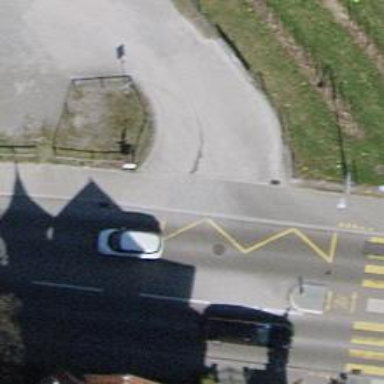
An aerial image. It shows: Road made of pebblestone meant for service vehicles.